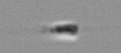
Label: flagellate_morphotype3